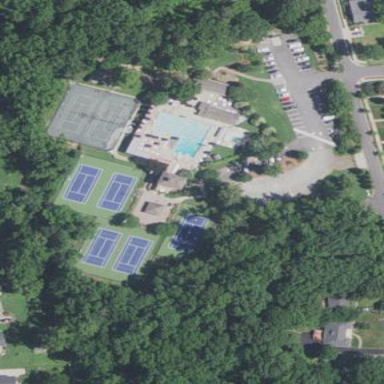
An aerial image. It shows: Recreation ground suitable for tennis and swimming activities.